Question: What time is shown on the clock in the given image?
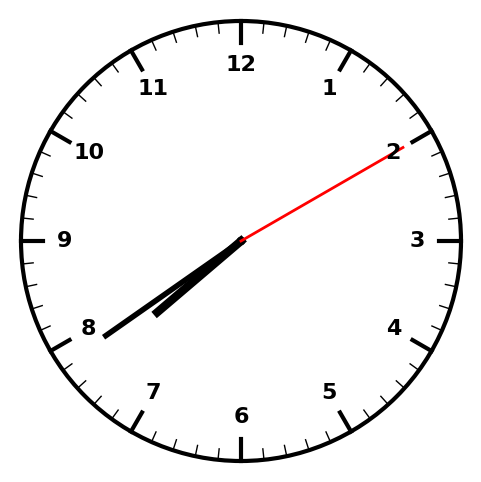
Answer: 07:39:10